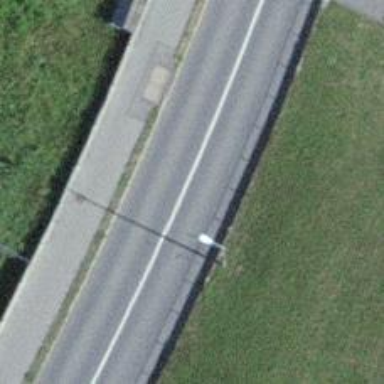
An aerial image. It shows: Secondary road with asphalt surface.